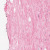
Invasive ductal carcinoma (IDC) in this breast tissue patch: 0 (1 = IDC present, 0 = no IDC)